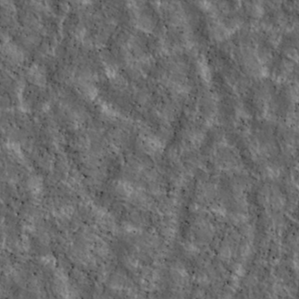
Label: non_frost